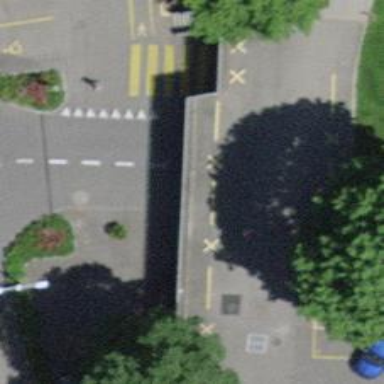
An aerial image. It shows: Parking entrance.